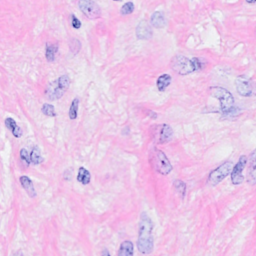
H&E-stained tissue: Breast